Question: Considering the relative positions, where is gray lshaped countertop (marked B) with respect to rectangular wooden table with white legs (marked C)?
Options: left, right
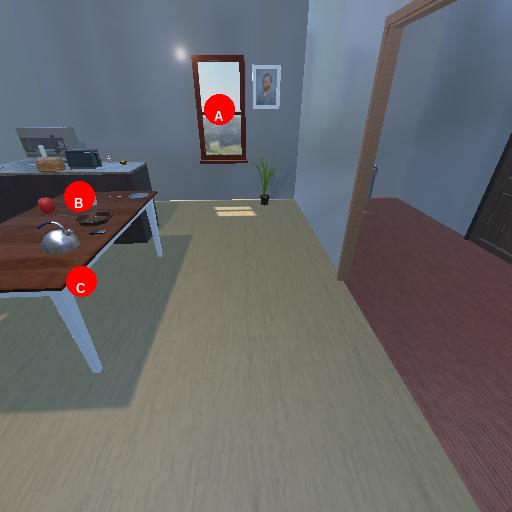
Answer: left